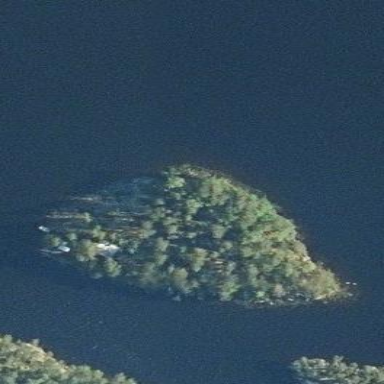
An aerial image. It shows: Islet.